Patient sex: F
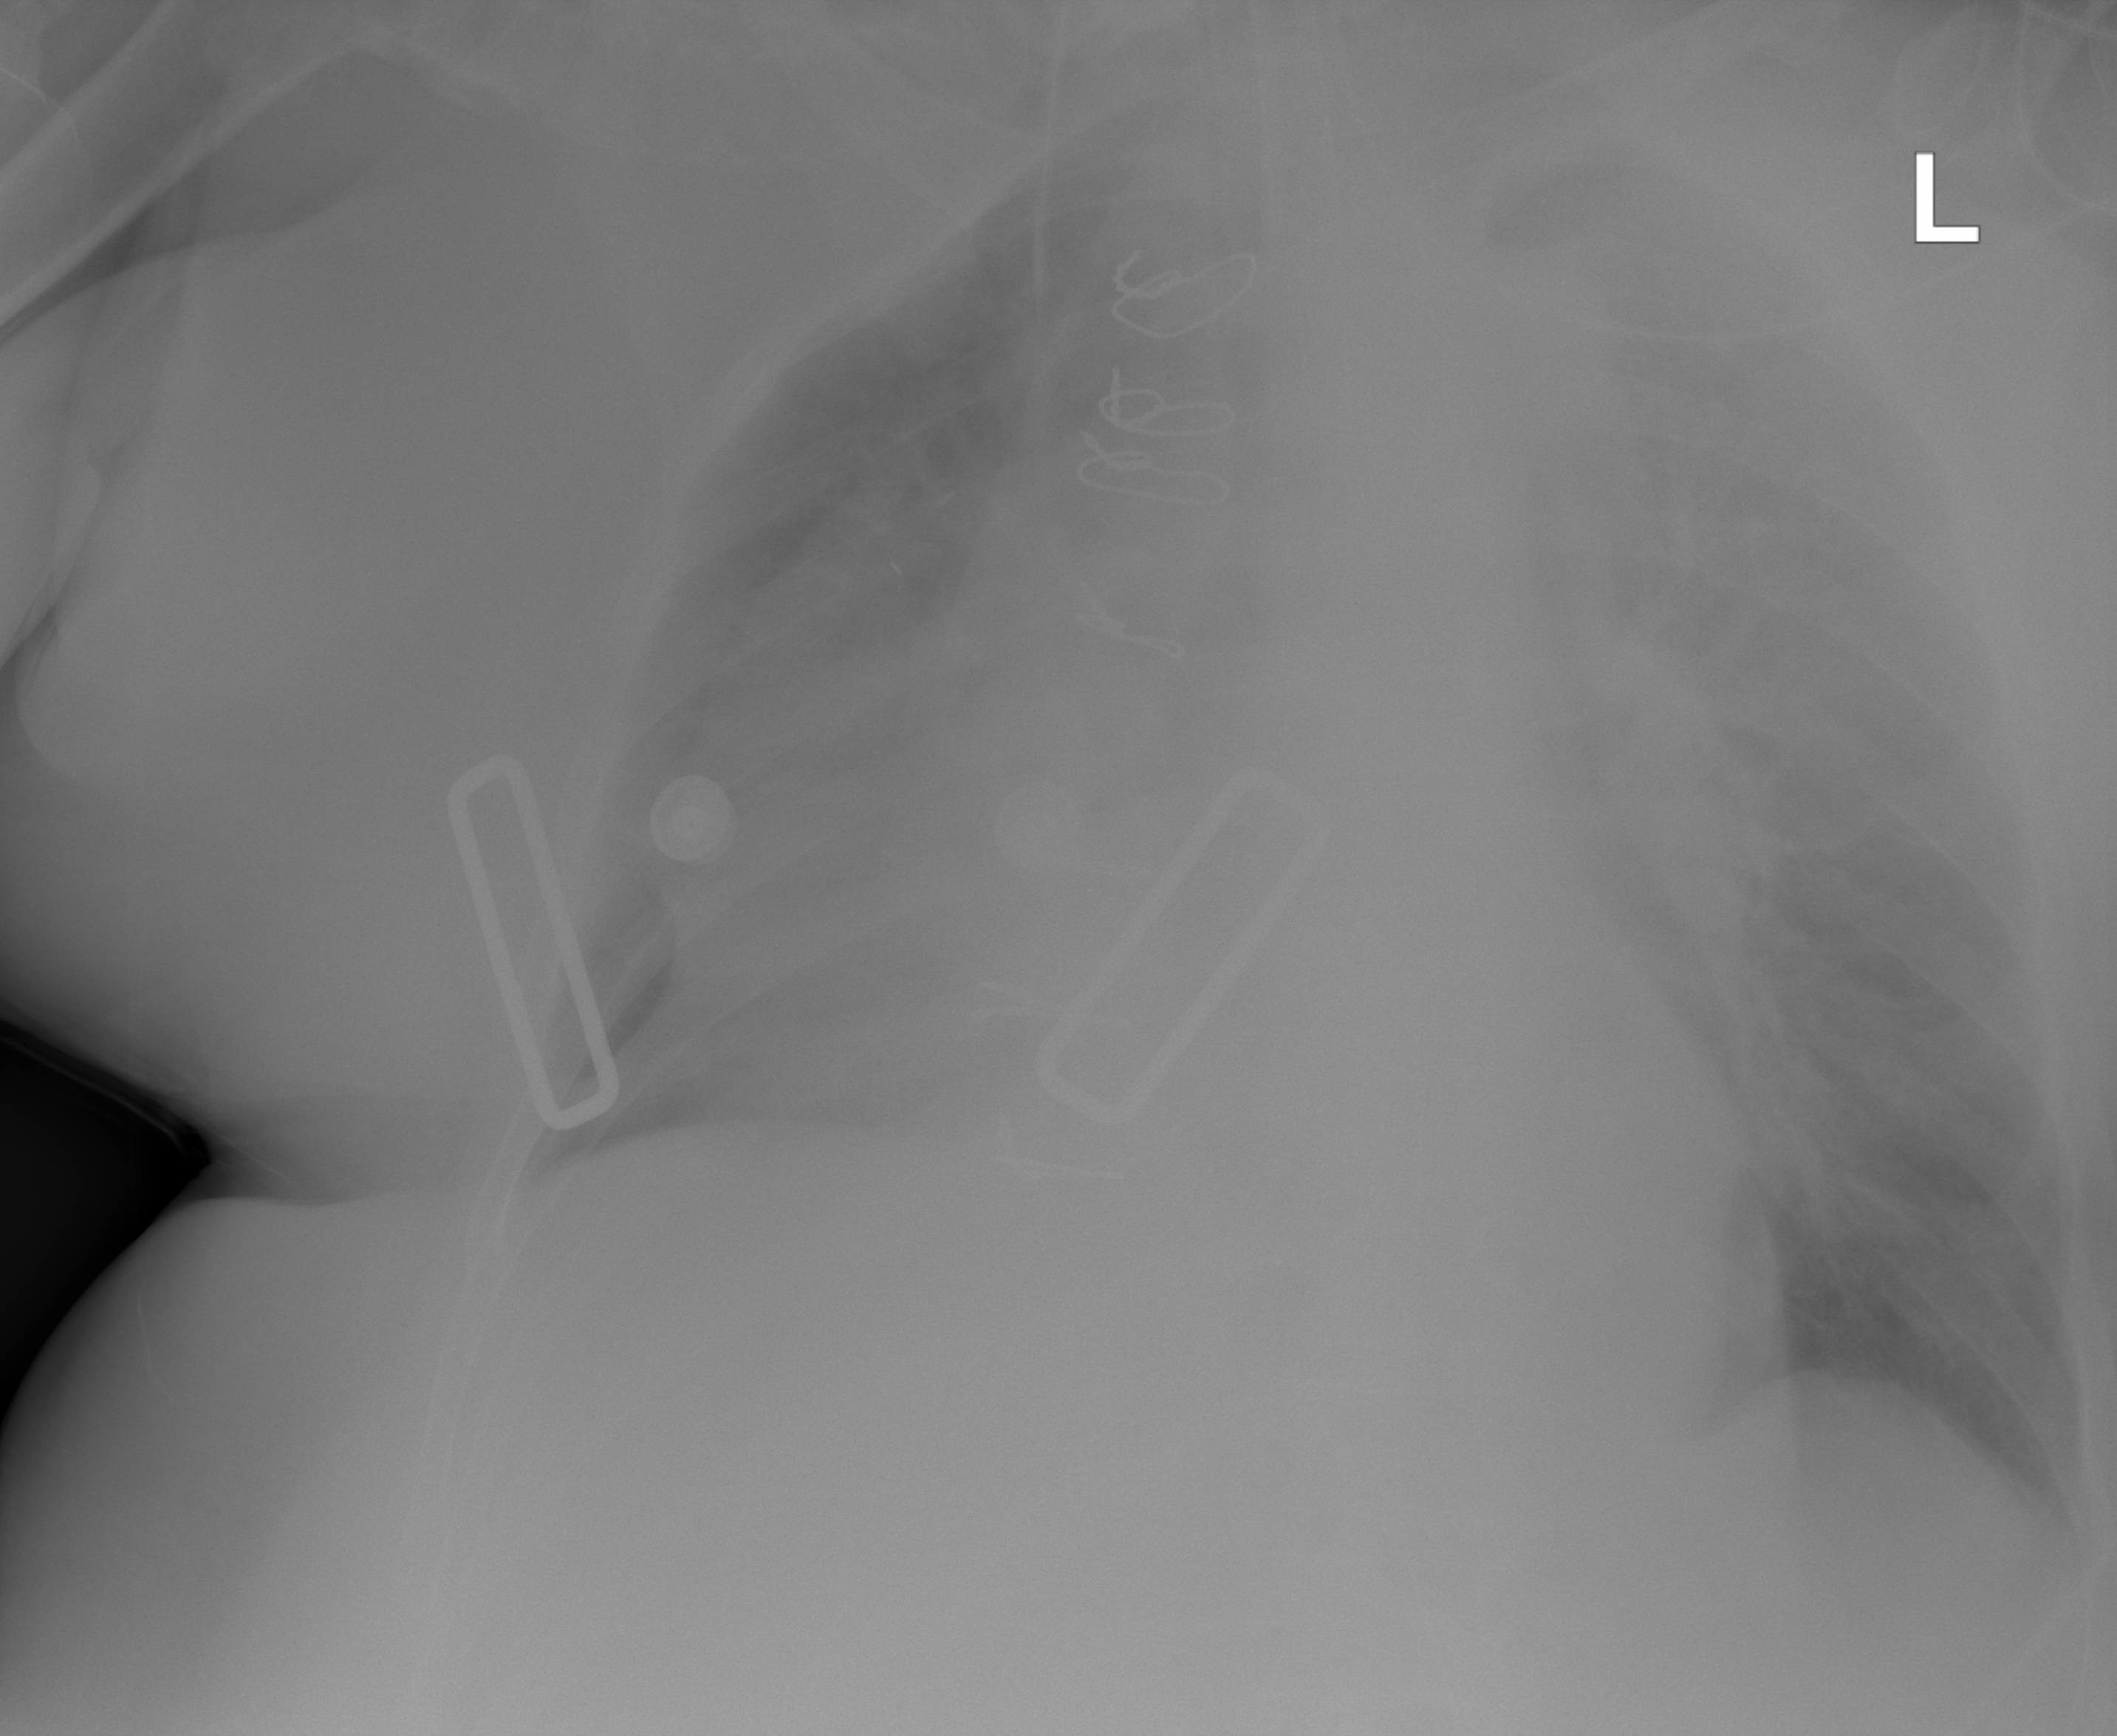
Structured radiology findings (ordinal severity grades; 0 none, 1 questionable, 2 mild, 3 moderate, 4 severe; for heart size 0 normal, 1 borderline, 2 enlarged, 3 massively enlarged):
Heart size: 2
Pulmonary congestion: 2
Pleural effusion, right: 0
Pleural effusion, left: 0
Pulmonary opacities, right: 0
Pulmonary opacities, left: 0
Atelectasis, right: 3
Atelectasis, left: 0